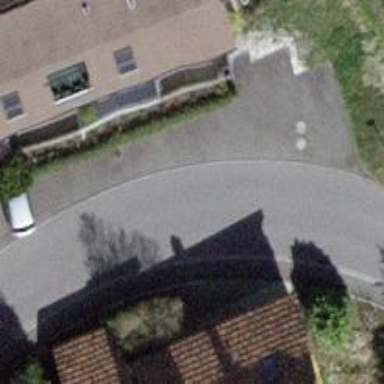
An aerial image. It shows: Paved residential road.